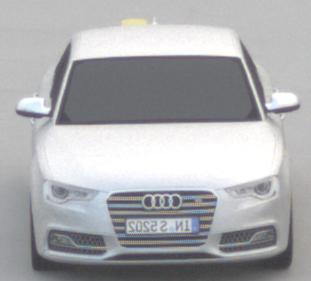
Make: Audi
Model: S5
Detailed model: F5
Model produced from: 2016
Model produced until: 2019
Doors: 2
Color: white
Road condition: dry road
Daytime: morning or afternoon
Contrast: low contrast